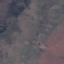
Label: HerbaceousVegetation